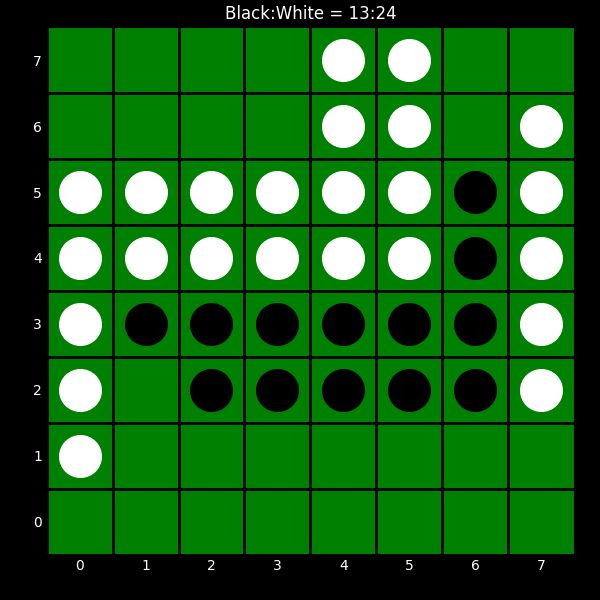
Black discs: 13
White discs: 24